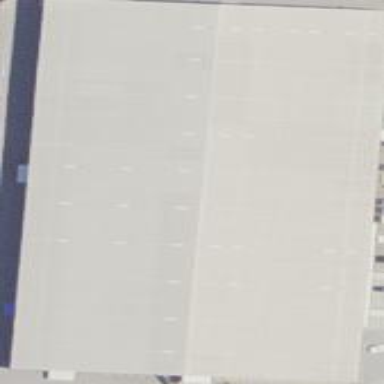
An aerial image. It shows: Warehouse.